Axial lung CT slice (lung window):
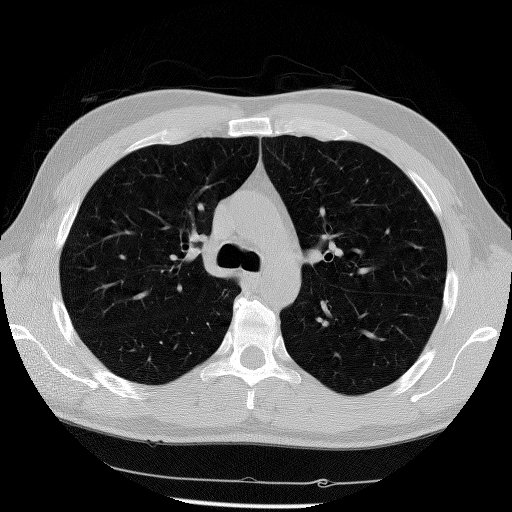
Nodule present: no